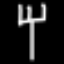
Label: fork